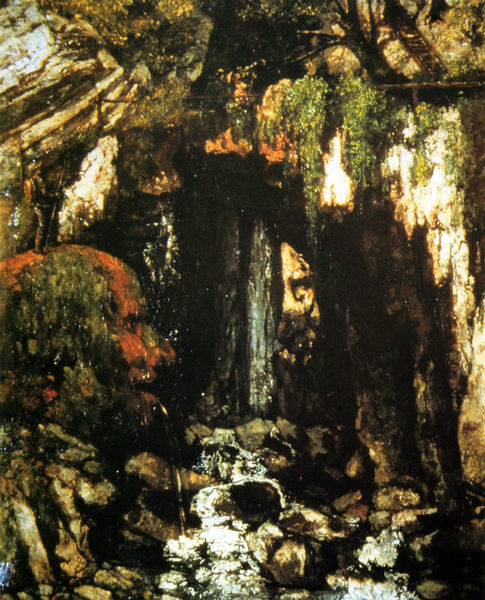
Titel: Fantastische Landschaft mit anthropomorphen Felsen
Künstler: Gustave Courbet
Schlagwörter: berg, blau, blätter, dunkel, felsen, gemälde, gestein, kopf, mann, schatten, wasser, weiß, aquarell, bäume, fluss, grün, landschaft, braun, frau, grau, holz, kreide, licht, nase, orange, profil, schwarz, stirn, zeichnung, haus, rot, gesichter, gesicht, stein, steine, bach, einsamkeit, nass, natur, brücke, busch, figur, haare, person, pflanzen, höhle, wald, wasserfall, brunnen, man, abstrakt, farben, fels, modern, sonnenlicht, farbe, leiter, geländer, tor, eingang, moos, verschwommen, wanderer, dickicht, grotte, urwald, bachlauf, fließen, tunnel, geist, aquarel, feucht, eremit, brune, plätschern, flüsschen, rübezahl, wandersmann, hängepflanzen